九年级 · 组合几何学
如图, 点 $A, B, C, D$ 在 $\odot O$ 上, $A B=C D$. 求证:

(1) $A C=B D$;

(2) $\triangle A B E \sim \triangle D C E$.

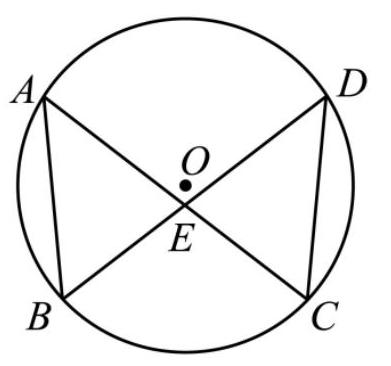
答案:  (1)见解析

(2)见解析

解析: (1)两个等弧同时加上一段弧后两弧仍然相等; 再通过同弧所对的弦相等证明即可;

（2）根据同弧所对的圆周角相等, 对顶角相等即可证明相似.

【详解】(1) $\because A B=C D$

$\therefore A B+A D=C D+A D$

$\therefore B A D=A D C$

$\therefore B D=A C$

(2) $\because \angle B=\angle \mathrm{C}$

$\angle A E B=\angle D E C$

$\therefore \triangle A B E \sim \triangle D C E$

【点睛】本题考查等弧所对弦相等、所对圆周角相等, 掌握这些是本题关键.